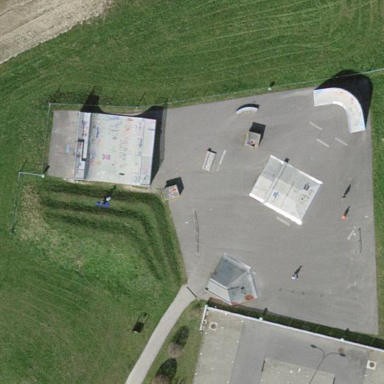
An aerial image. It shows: Asphalt pitch for leisure activities.